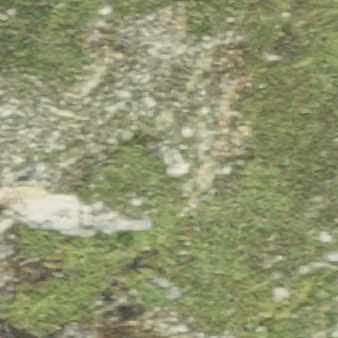
Label: other